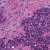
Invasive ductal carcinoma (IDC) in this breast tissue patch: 1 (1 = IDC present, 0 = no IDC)